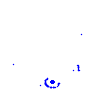
Particle: electron